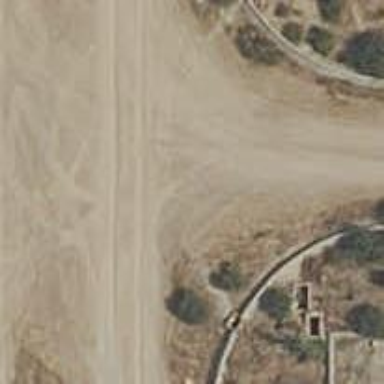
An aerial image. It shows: Secondary road with asphalt surface.